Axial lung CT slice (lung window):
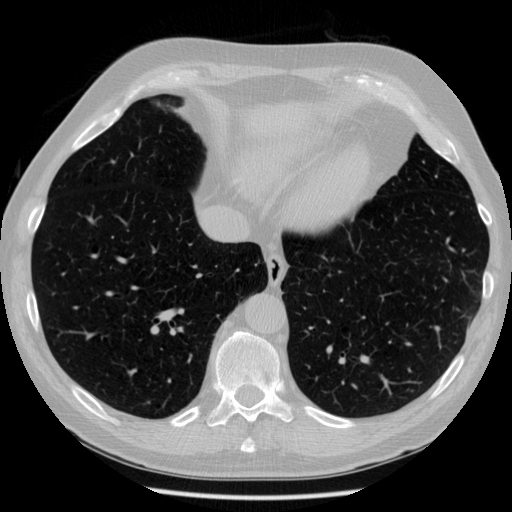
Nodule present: no